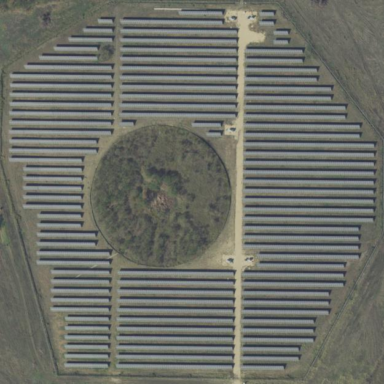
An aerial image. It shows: Solar power plant utilizing photovoltaic technology to generate electricity.